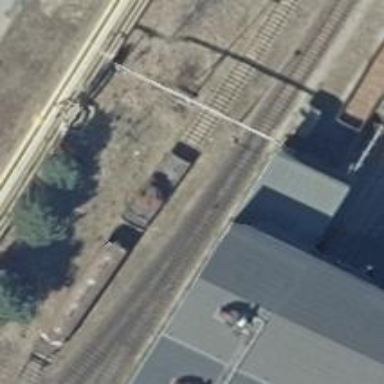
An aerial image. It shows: Railway switch.